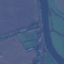
Land use / land cover class: River